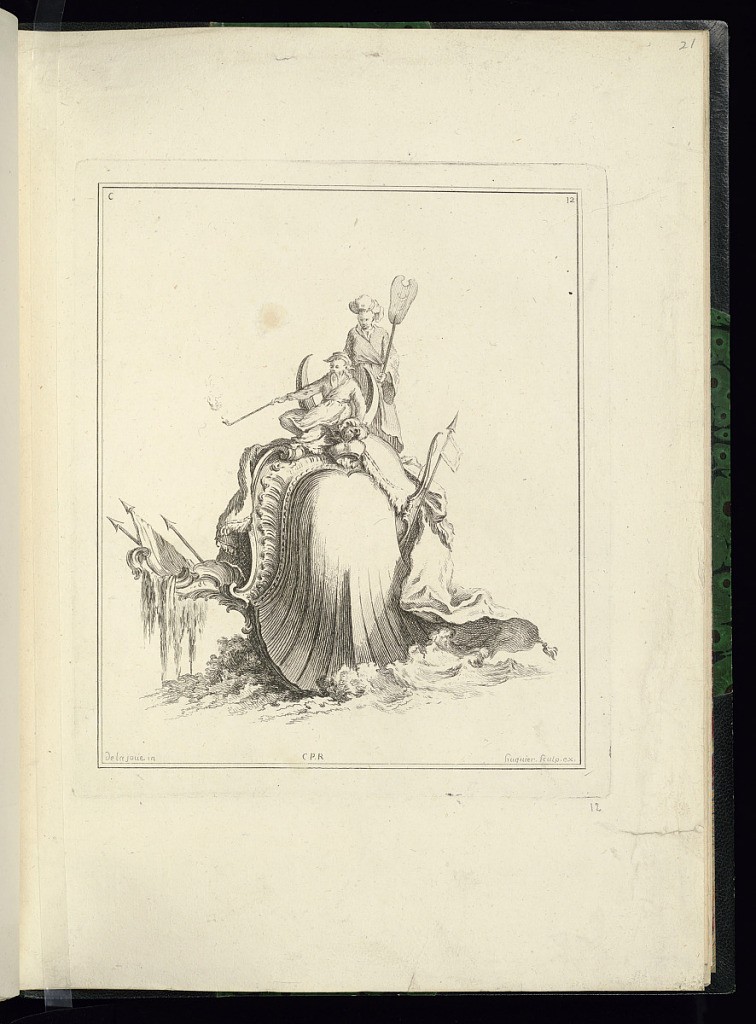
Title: Design for a Cartouche Representing the Country of China
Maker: Jacques de Lajoüe, French, 1687–1761
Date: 1740
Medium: Engraving on white laid paper
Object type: Print
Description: Cartouche composed of a shell in reverse. Perched atop the shell, a Chinese woman holding a paddle and a Chinese man framed by animal horns and holding a long-handled pipe. A bow and arrow at right. The arrangement humorously refers to a lumbering, slow-moving "dromedary," or the lack of progress of China in comparison to France.